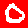
Digit: 0